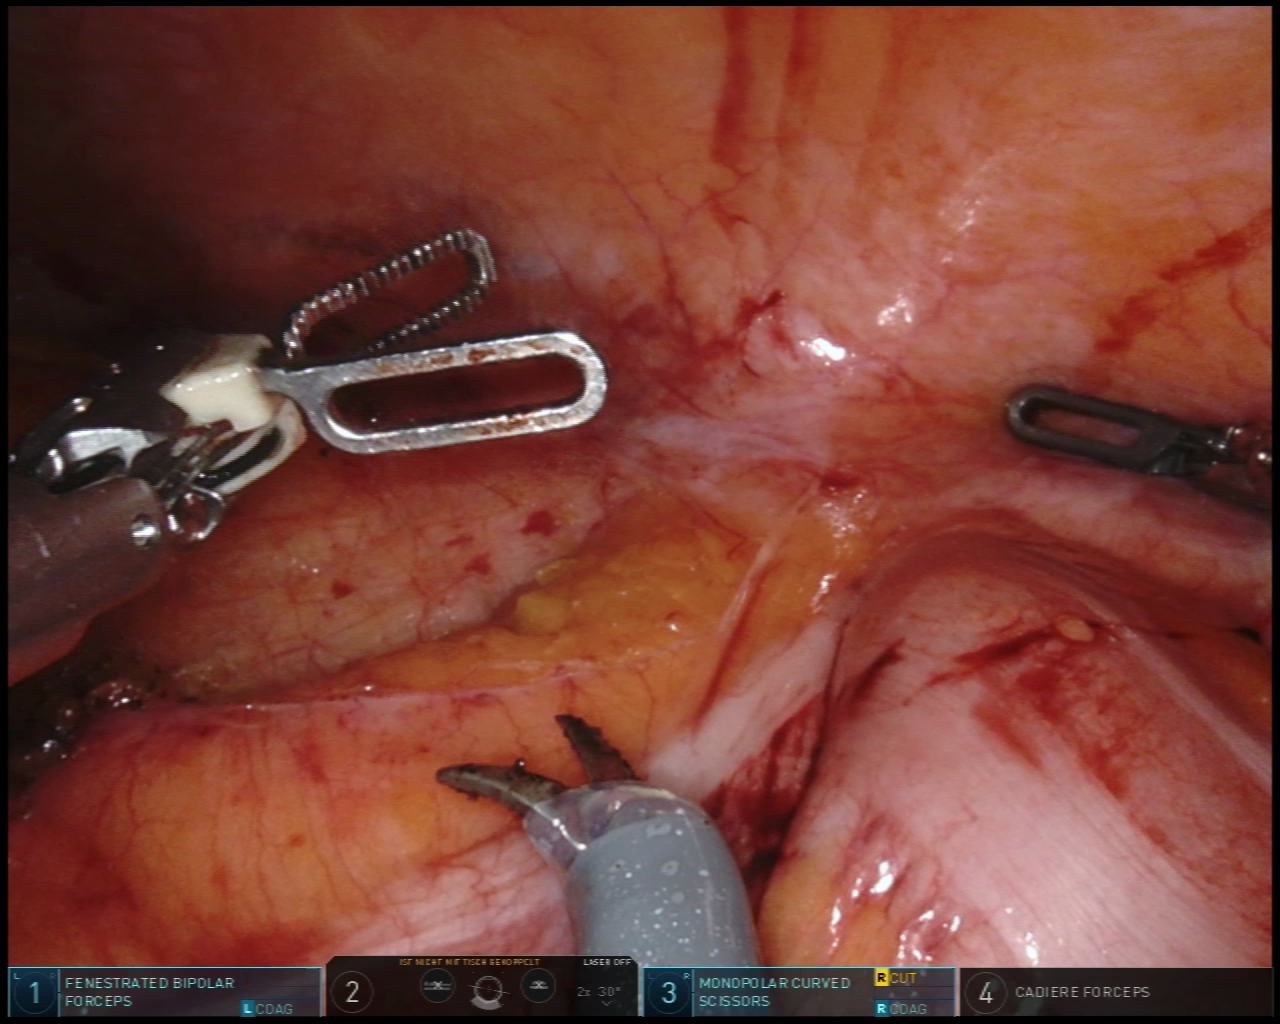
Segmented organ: colon
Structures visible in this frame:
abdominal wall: yes
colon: yes
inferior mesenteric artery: no
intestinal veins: no
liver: no
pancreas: no
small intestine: no
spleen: no
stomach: no
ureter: no
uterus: no
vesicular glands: no